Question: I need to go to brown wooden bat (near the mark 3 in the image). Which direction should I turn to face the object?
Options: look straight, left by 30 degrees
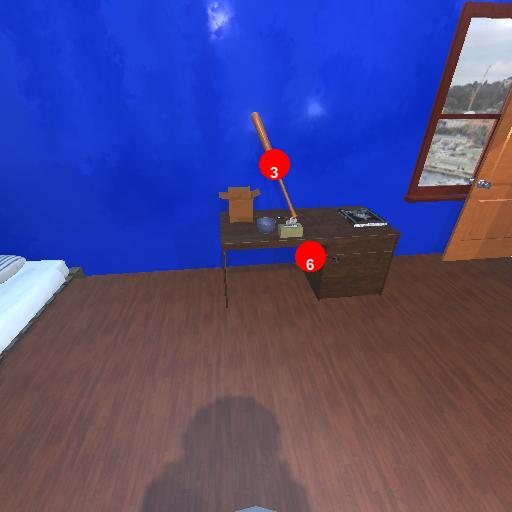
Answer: look straight